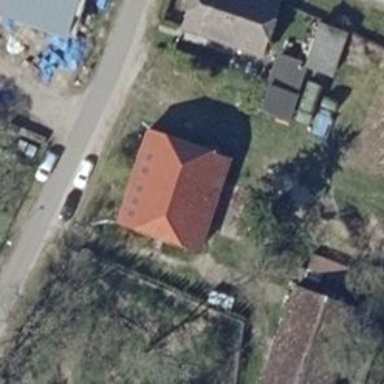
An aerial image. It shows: Detached building with half-hipped roof.